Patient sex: M
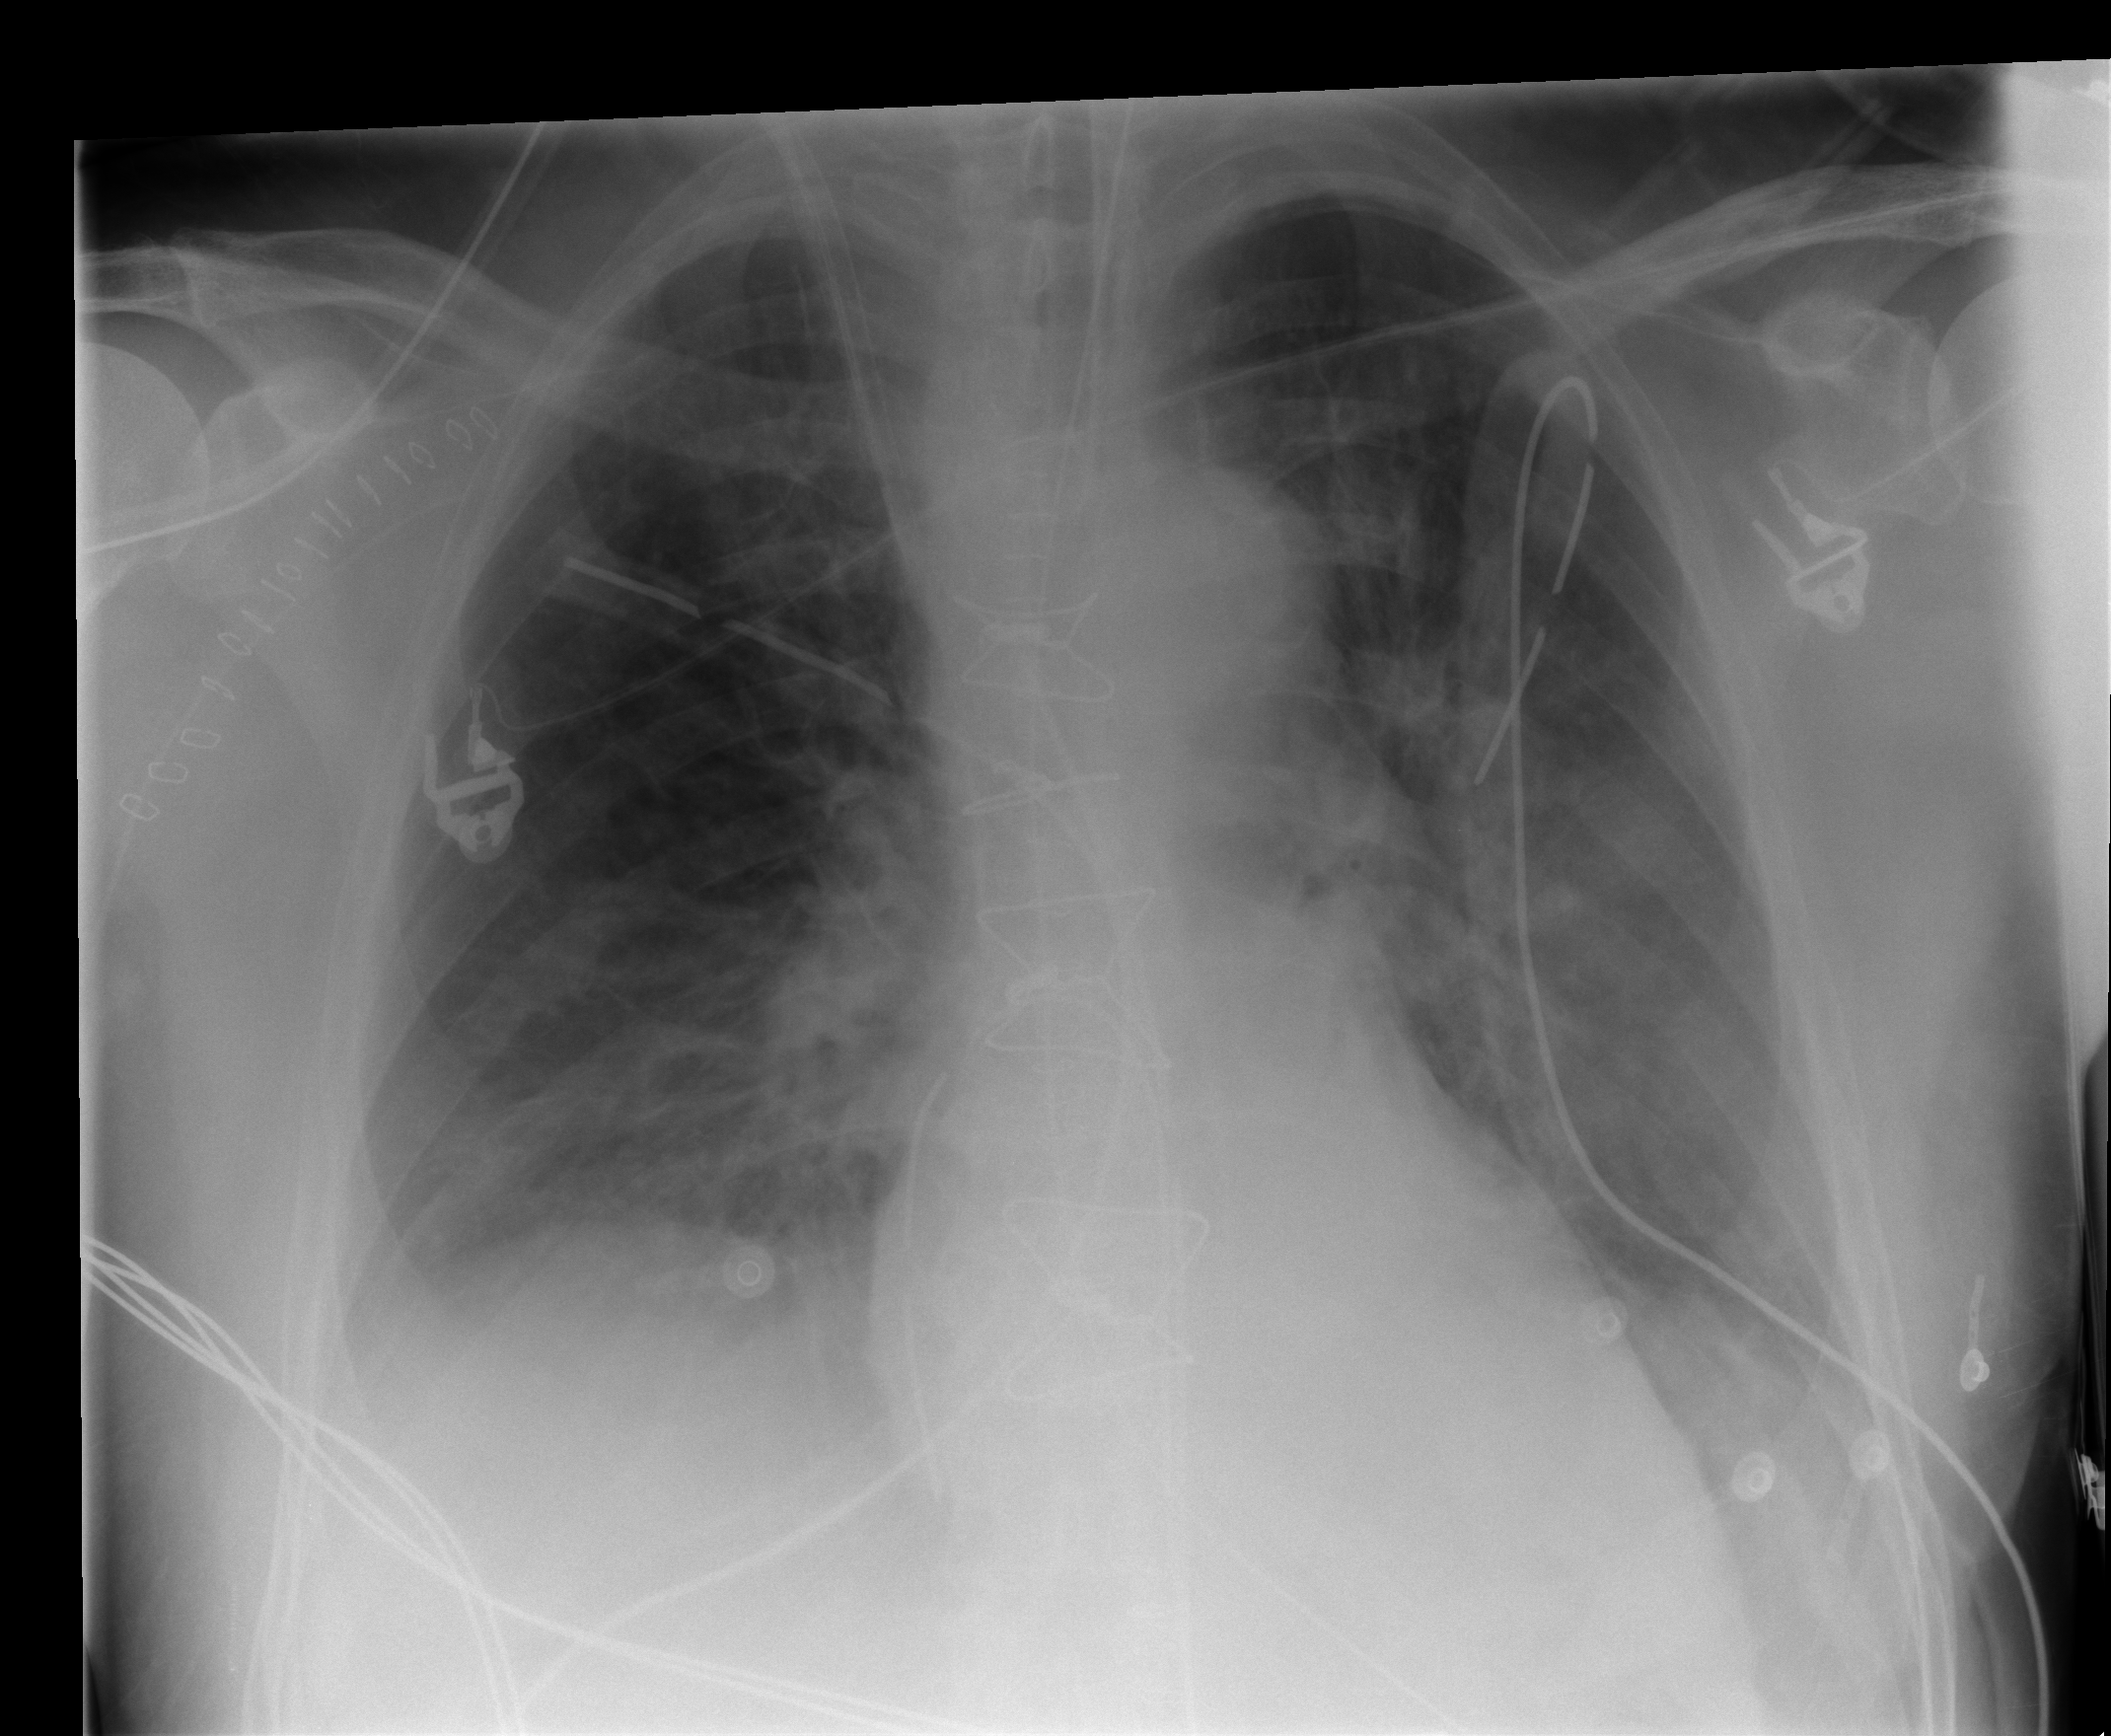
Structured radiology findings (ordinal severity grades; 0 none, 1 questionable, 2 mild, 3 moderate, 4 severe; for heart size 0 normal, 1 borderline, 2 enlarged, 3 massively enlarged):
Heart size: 0
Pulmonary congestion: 2
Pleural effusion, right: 2
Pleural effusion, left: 1
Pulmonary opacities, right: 0
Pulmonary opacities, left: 0
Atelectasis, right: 2
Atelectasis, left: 2